Field crop: maize
Growth stage: 2
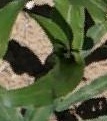
Species: maize